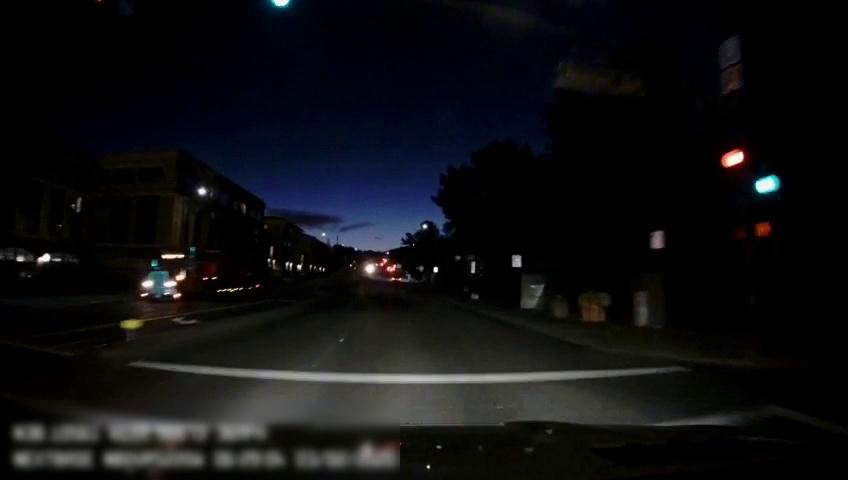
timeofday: Night
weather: Cloudy
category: Drivable Space
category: Vehicles | Truck
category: Lanes | Opposite Lane
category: Traffic | Lights